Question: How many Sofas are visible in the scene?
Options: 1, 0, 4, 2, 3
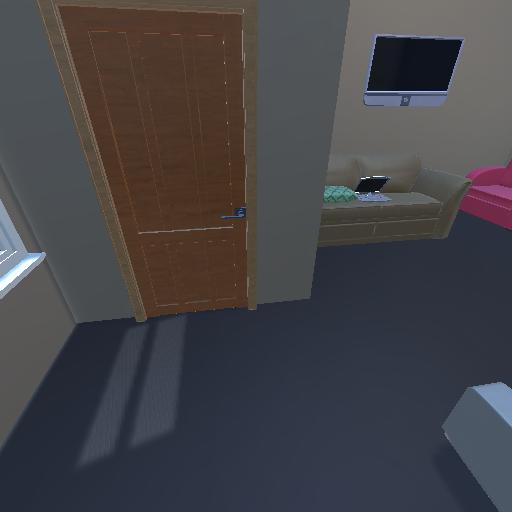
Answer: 1